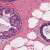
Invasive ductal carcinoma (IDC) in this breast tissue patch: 0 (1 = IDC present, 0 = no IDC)